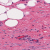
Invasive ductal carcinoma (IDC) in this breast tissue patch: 0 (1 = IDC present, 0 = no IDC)